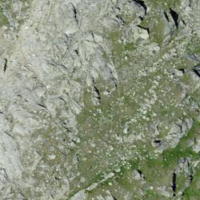
EUNIS habitat code: 48
Species observed at this site:
Kalmia procumbens